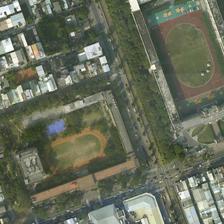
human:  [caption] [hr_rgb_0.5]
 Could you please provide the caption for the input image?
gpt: two playgrounds are surrounded by some green plants and many buildings .

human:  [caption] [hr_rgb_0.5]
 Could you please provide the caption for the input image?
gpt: two playgrounds are in two blocks separately next to a crossroads .

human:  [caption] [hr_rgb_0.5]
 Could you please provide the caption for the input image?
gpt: many buildings and some green trees are around two playgrounds separately .

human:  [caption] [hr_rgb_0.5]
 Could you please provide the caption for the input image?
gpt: on both sides of the road there is a playground, whileone is slightly larger and the other one is slightly smaller .

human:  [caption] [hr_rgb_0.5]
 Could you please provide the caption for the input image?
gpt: two playgrounds are surrounded by some green plants and many buildings .